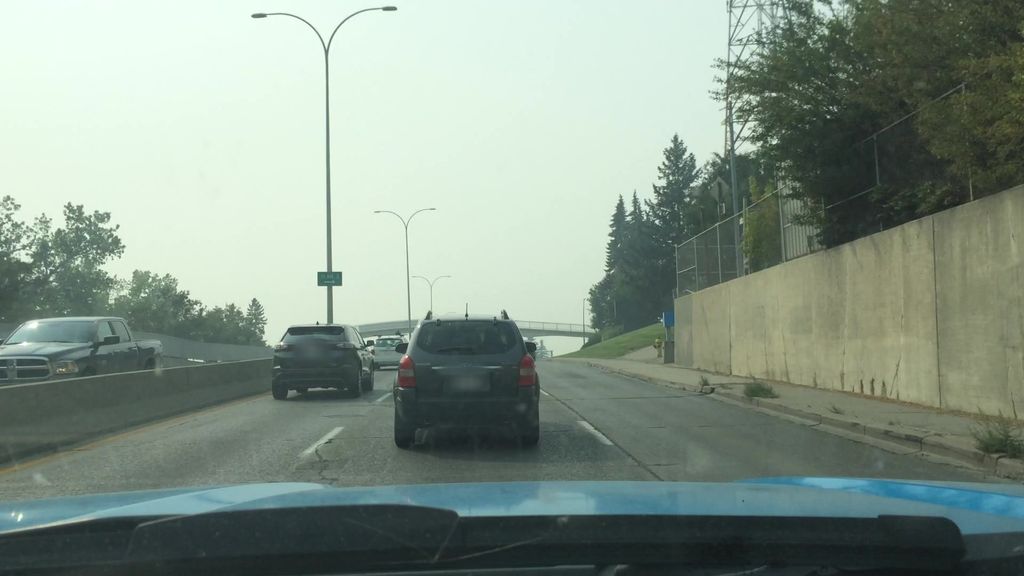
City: calgary